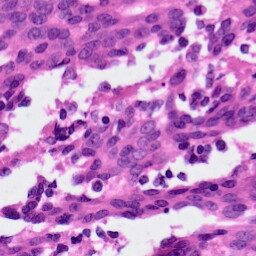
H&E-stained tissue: Ovarian